Field crop: maize
Growth stage: 2
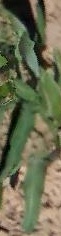
Species: maize